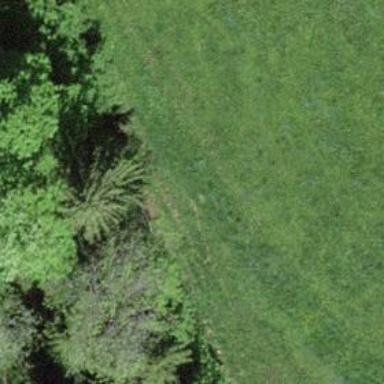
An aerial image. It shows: Grassy path.